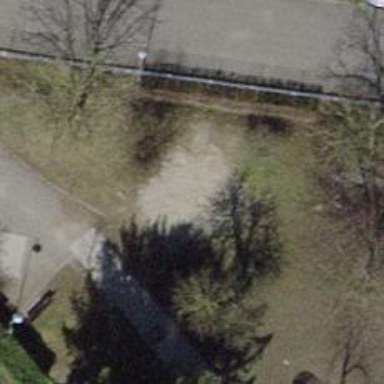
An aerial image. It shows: Sandpit playground.